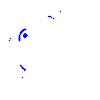
Particle: kaon